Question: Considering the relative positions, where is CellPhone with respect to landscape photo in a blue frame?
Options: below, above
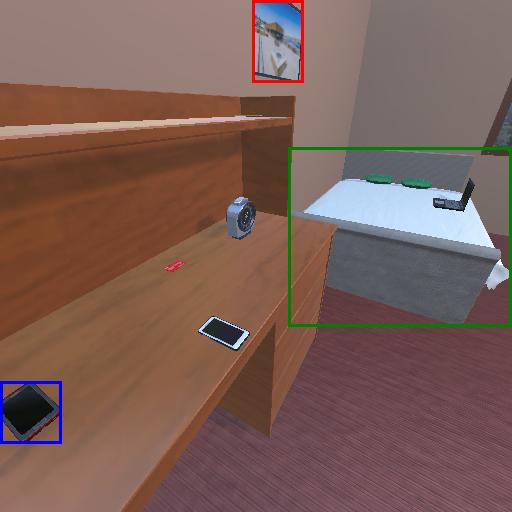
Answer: below